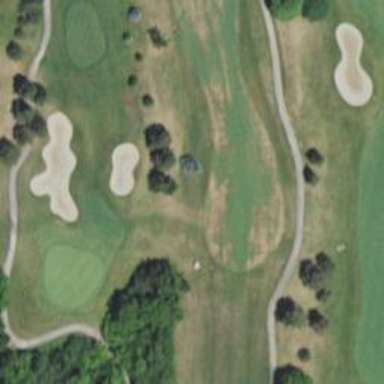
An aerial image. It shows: View of golf hole.